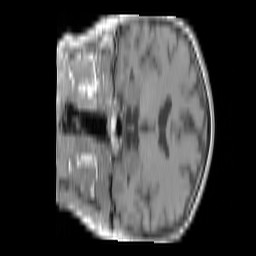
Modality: T1w
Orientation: coronal
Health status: ill
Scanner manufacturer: siemens
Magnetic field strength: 3 T
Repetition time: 0.4 s
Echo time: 0.00246 s